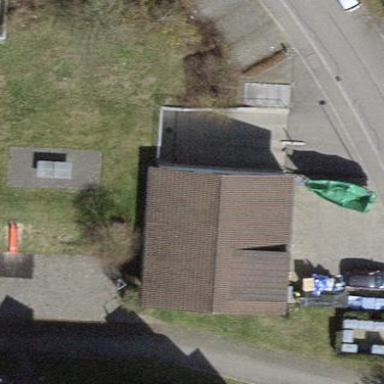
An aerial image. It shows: Building with tiled roof.